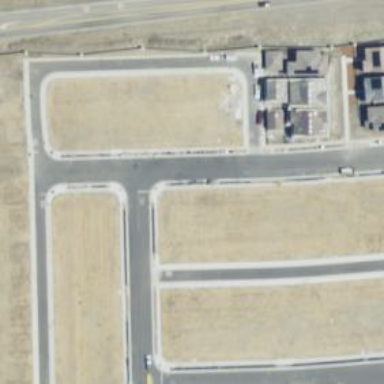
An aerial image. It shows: Residential road.